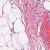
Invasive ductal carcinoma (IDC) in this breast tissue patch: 0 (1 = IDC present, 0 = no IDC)